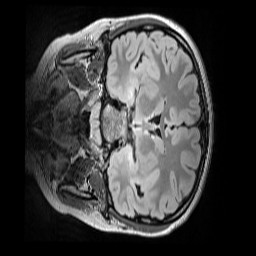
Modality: FLAIR
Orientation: coronal
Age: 10
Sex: male
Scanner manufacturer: siemens
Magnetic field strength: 3 T
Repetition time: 5 s
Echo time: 0.388 s